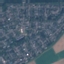
Label: Residential